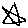
Label: star